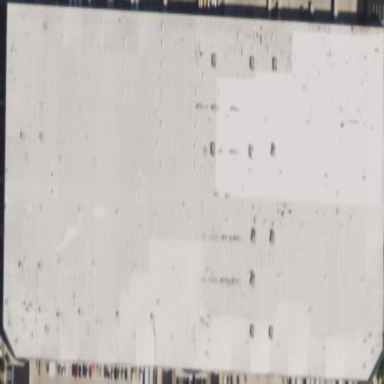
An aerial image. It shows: Warehouse.